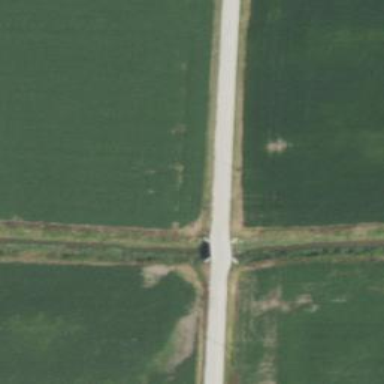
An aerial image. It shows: Tertiary road with bridge.